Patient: sex F, age 27
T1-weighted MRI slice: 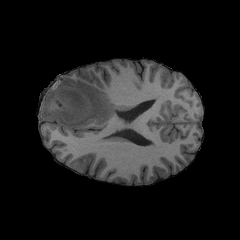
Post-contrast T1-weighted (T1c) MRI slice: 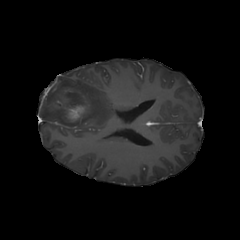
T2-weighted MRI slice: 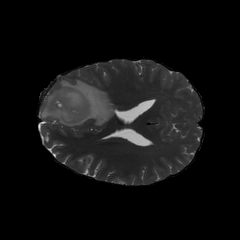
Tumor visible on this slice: yes
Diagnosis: Astrocytoma, IDH-mutant
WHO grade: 4